A time-domain waveform of one vibration snapshot from a rolling-element bearing is shown. Classify the bearing condition as one of: normal, inner_race, outer_race, ball.
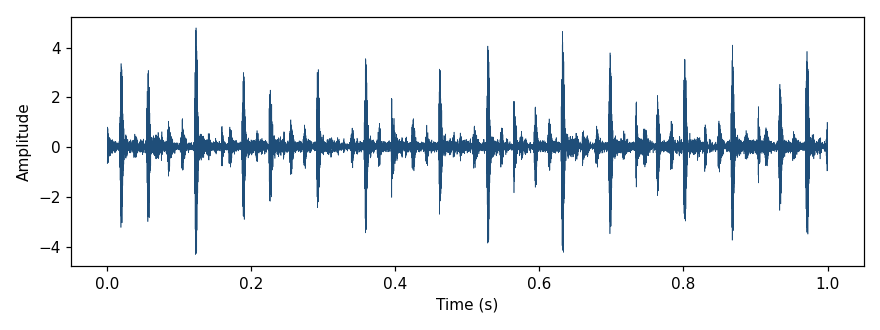
Answer: outer_race